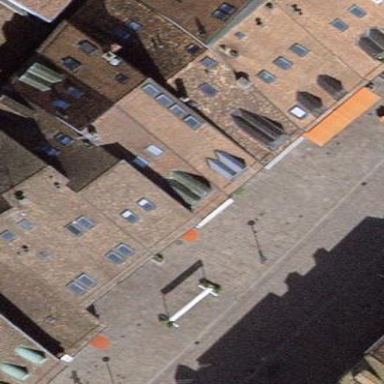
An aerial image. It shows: Gabled roof made of roof tiles across building with apartments.